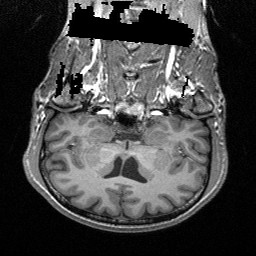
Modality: T1w
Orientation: sagittal